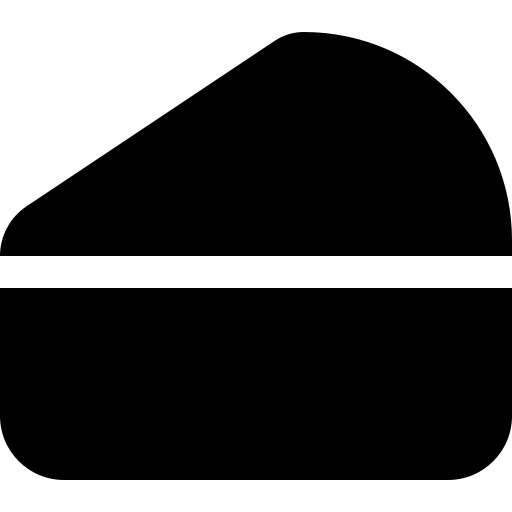
Tags: icon, FontAwesome, fa-icon, solid, cheese